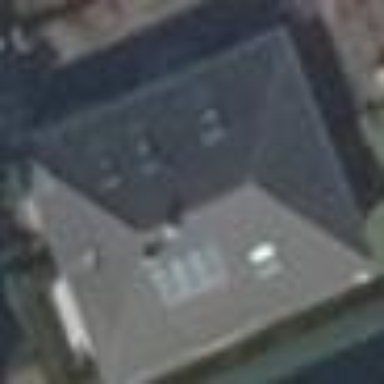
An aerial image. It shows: Detached building with hipped roof oriented along its length. The roof is grey in color.